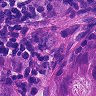
Metastatic tissue present: yes